Chest X-ray:
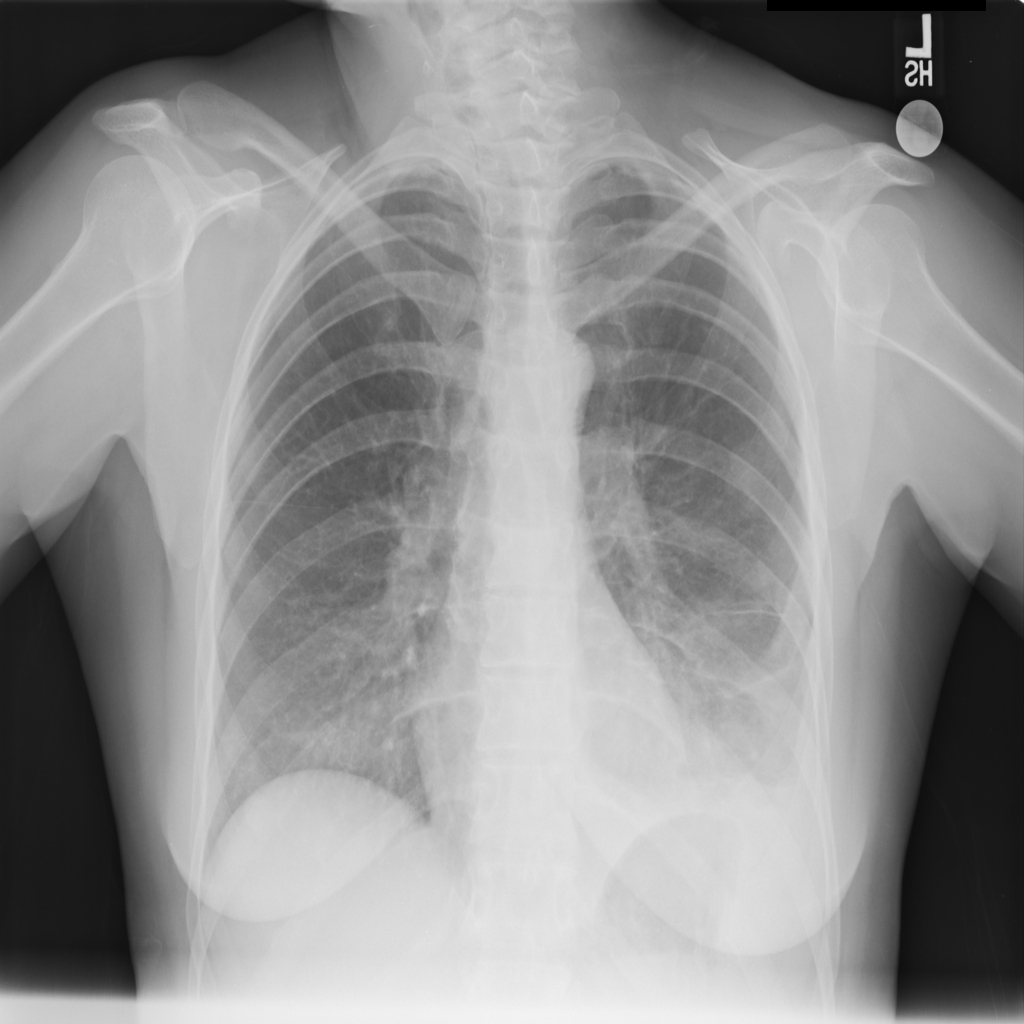
Findings: Effusion, Nodule, Consolidation
No abnormal finding: no